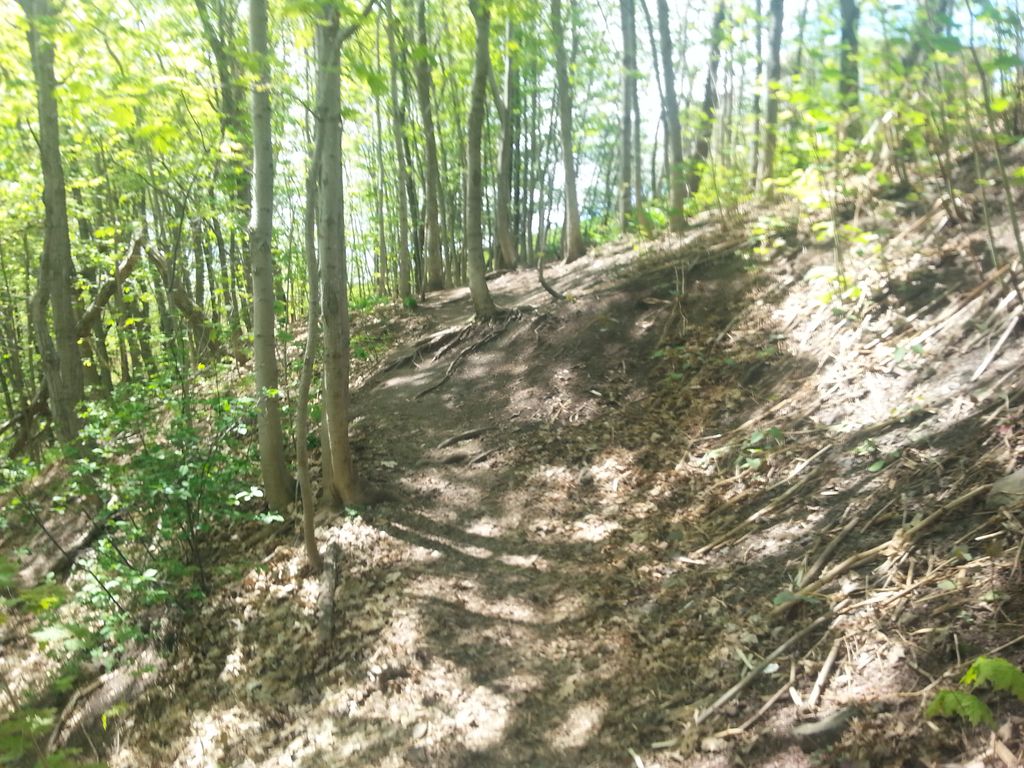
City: quebec_city